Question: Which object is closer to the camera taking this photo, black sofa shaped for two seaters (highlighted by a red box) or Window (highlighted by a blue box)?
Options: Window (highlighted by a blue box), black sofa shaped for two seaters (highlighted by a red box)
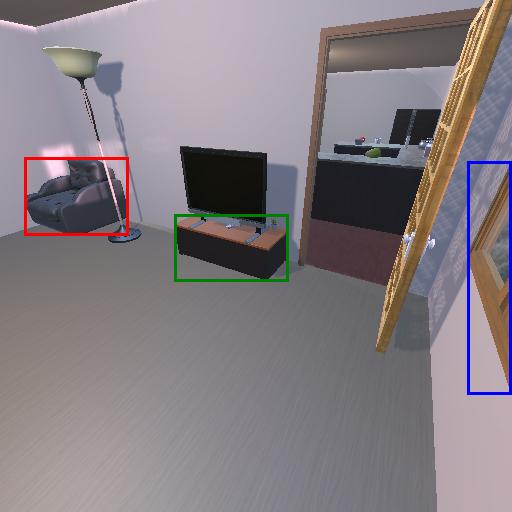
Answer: Window (highlighted by a blue box)